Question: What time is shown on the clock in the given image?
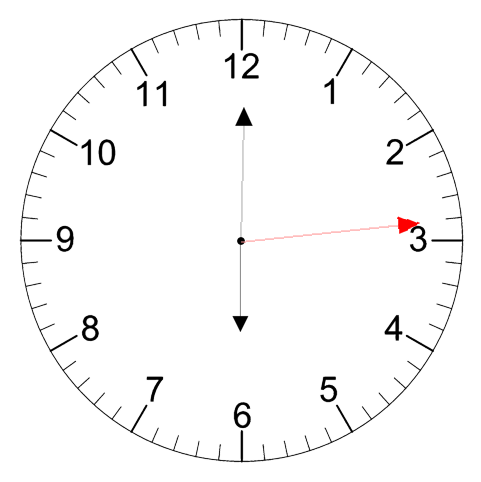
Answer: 06:00:14